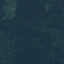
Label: Forest